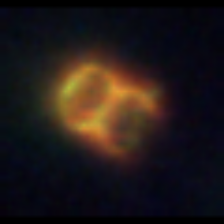
Taxon: Centric
Group: Diatoms